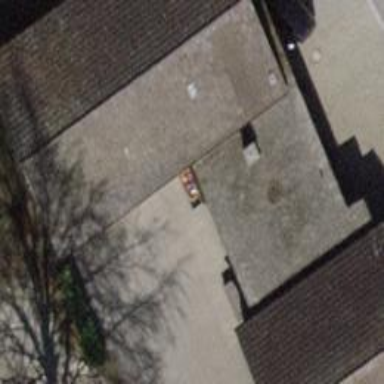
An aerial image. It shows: Kindergarten building.